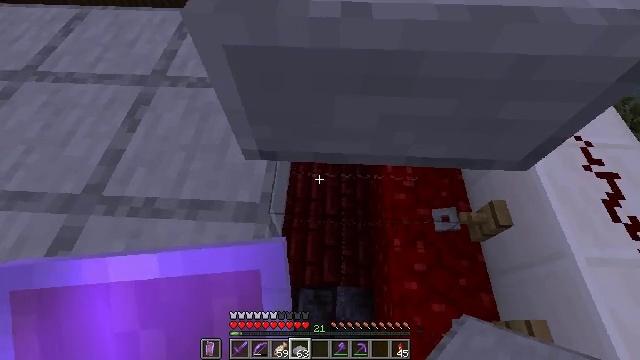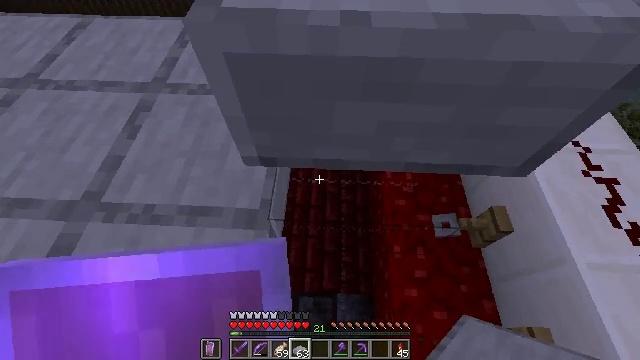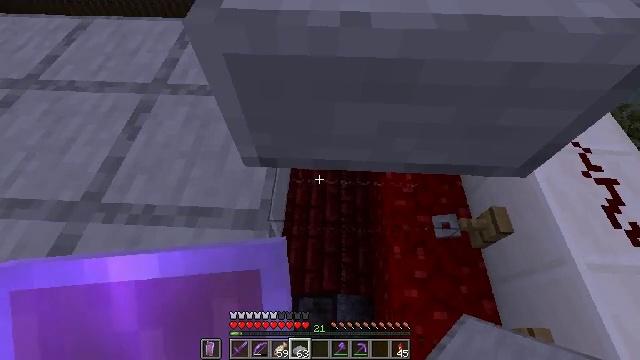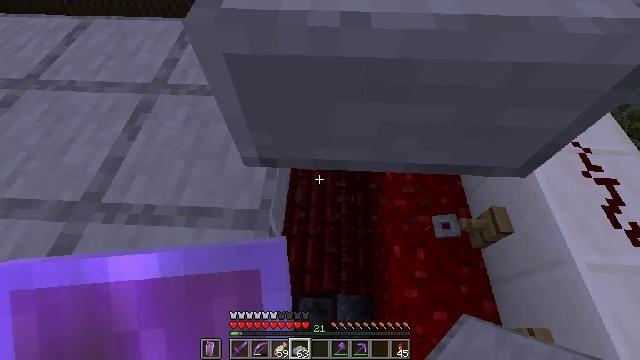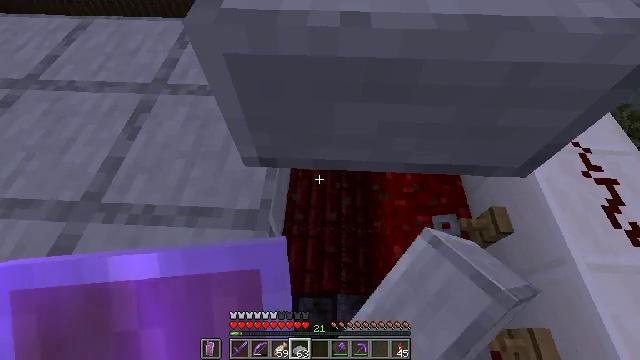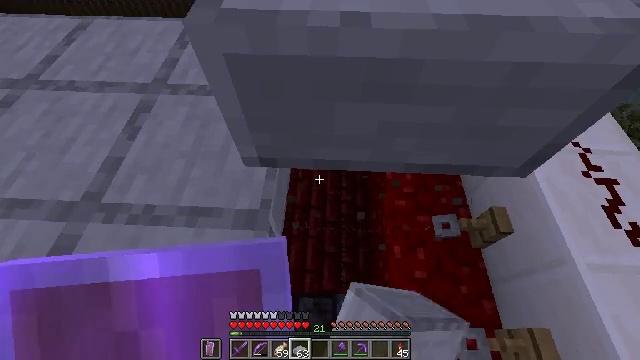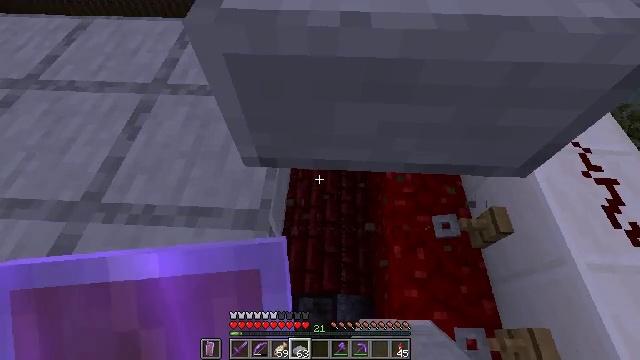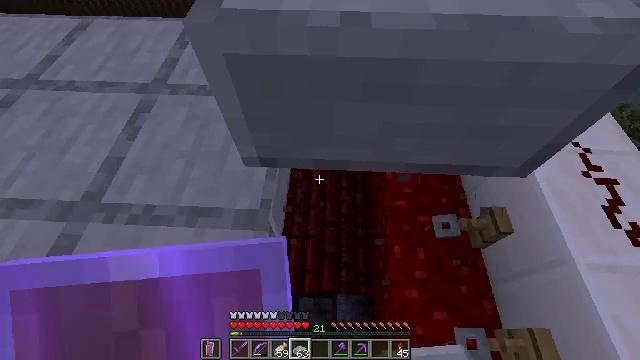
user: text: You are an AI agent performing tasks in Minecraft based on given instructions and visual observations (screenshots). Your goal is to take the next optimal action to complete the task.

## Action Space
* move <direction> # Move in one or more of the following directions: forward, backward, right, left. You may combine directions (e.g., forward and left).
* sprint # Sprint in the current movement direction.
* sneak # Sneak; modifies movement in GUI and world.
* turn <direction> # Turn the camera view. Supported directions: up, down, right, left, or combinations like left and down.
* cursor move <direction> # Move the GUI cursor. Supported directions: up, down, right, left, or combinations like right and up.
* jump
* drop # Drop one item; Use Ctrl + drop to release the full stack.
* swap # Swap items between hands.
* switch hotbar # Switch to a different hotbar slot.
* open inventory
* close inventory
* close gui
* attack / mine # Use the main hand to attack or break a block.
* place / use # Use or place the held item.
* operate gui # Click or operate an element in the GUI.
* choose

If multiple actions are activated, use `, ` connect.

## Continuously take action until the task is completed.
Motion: motion action
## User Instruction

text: Cut the tripwire to disarm it.
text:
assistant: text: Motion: sneak, turn up
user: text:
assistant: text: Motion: sneak
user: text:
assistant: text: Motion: sneak, attack / mine
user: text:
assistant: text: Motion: sneak, attack / mine
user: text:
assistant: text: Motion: sneak
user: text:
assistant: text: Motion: sneak
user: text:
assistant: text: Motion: sneak
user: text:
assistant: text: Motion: sneak